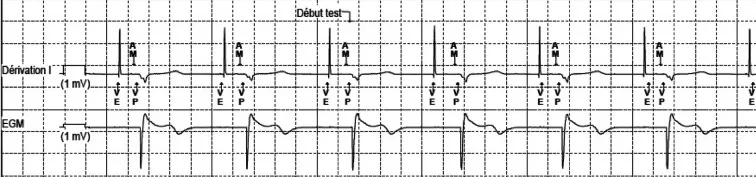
MICRA. AV window. Lead DI shows a sharp and high-amplitude signal that corresponds to the atrial pacing stimulus. An atrial mechanical event is sensed during the A3 (passive ventricular filling phase)/A4 (active ventricular filling) window, marked as AM on the stip. After the predefined atrioventricular delay, the pacing stimulus is delivered (VP). The amplitude of the recorded atrial signal has been automatically decreased to adapt to the sensing of the high amplitude far-field atrial pacing stimulus. Nevertheless, the atrial activity is well recognized by the accelerometer and the resulting atrioventricular synchrony is effective. VE, defines the end of the A3 window; AM, presumed atrial mechanical contraction (A4 signal/A-wave); VP, ventricular pacing.
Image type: electrography (ekg)